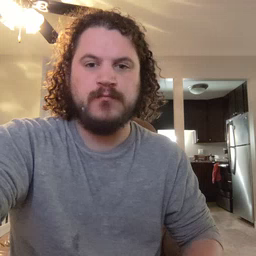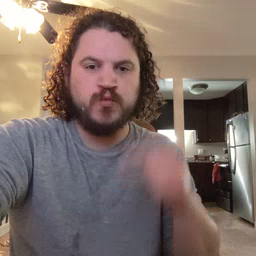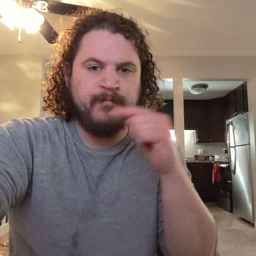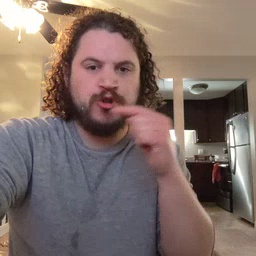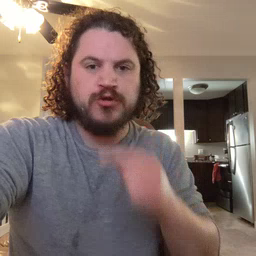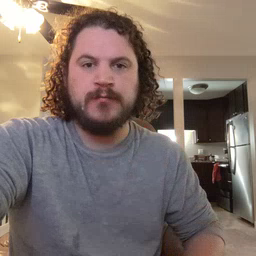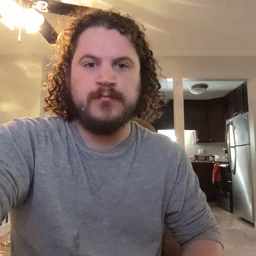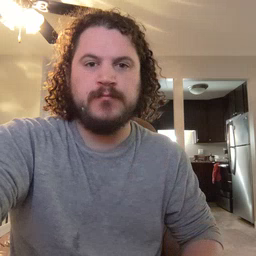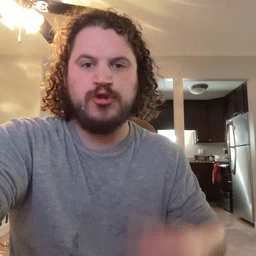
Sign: toothbrush